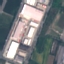
Land use / land cover class: Industrial